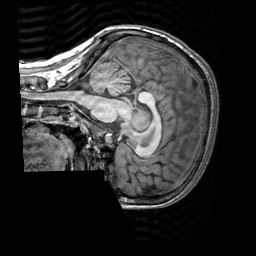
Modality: T1w
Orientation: sagittal
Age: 20
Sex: female
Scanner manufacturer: siemens
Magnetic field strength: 3 T
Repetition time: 2.3 s
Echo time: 0.00303 s